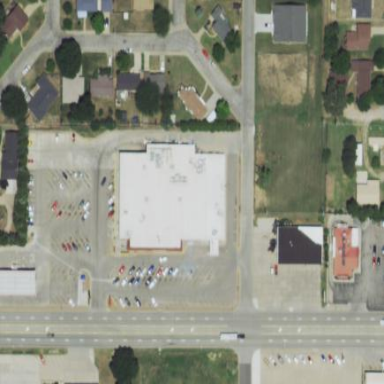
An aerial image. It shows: Supermarket building.